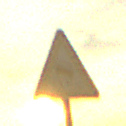
Verkehrszeichen: SchleuderOderRutschgefahr
Umgebung: Outdoor, Nature
Tageszeit: SunriseSunset
Wetter: PartlyCloudy
Licht: Natural
Jahreszeit: NotSpecified
Kontrast: MediumContrast